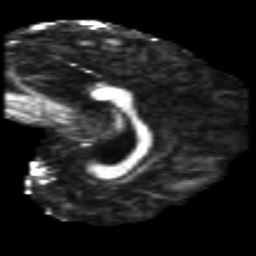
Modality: FA
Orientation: sagittal
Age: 25
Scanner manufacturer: philips
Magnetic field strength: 3 T
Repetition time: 8.6 s
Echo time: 0.127 s